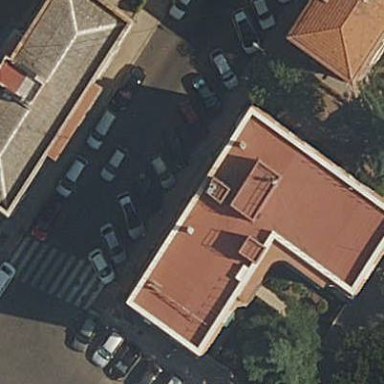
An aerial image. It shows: Residential building.